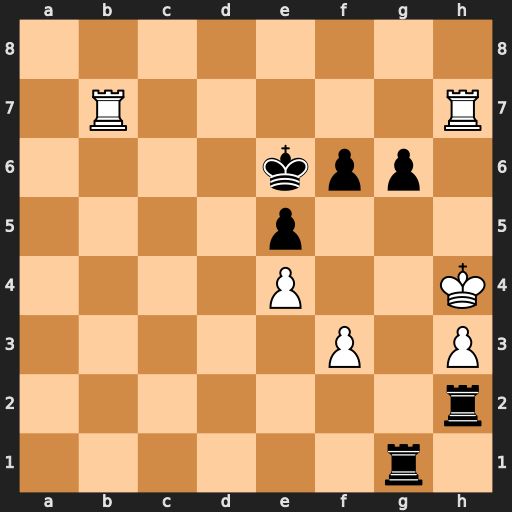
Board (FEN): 8/1R5R/4kpp1/4p3/4P2K/5P1P/7r/6r1
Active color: w
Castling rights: -
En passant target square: -
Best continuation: Rb6#